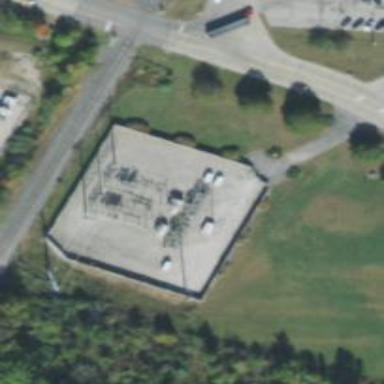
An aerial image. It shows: Switch for power supply.